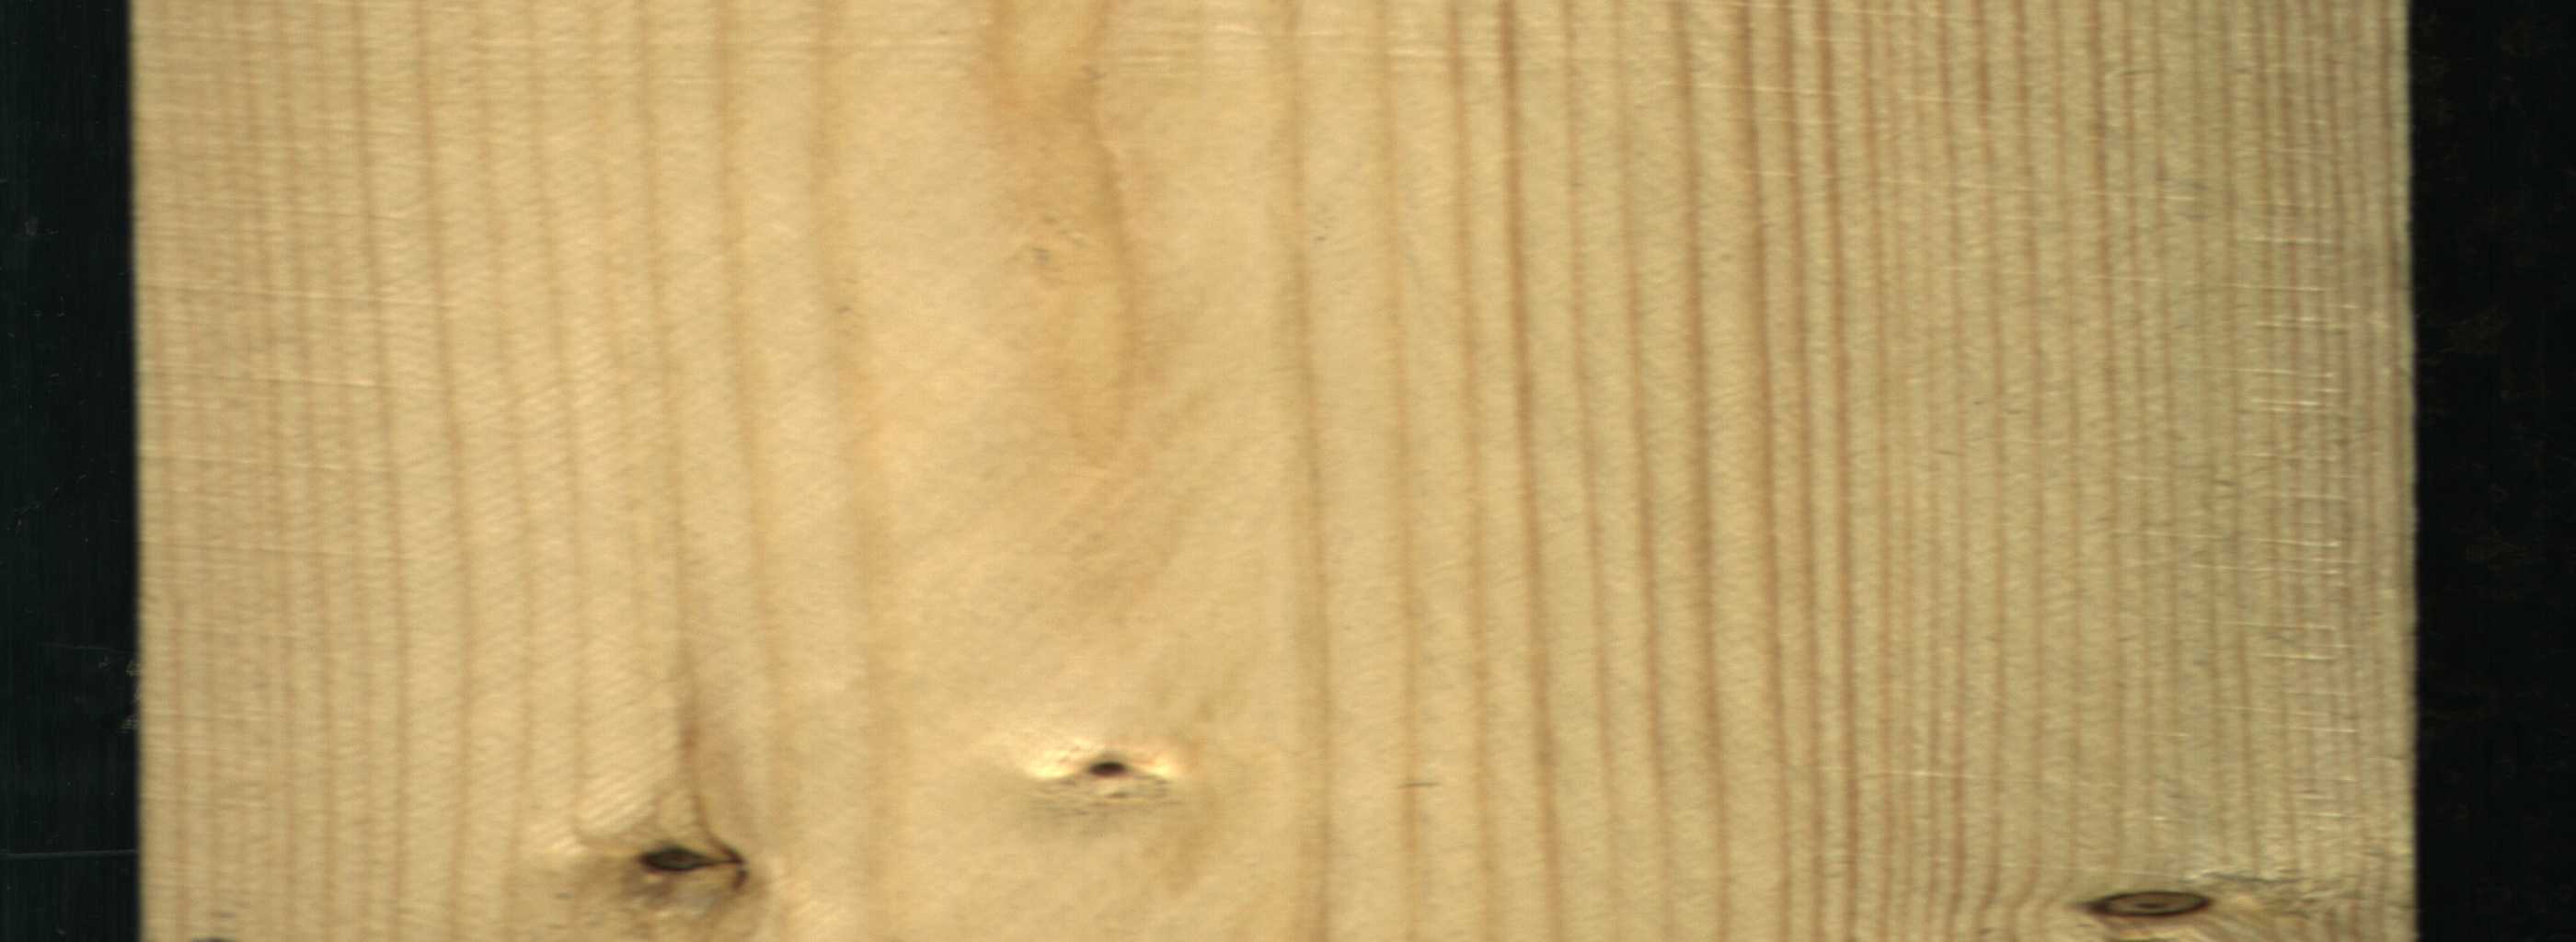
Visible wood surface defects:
Dead_Knot
Dead_Knot
Live_Knot